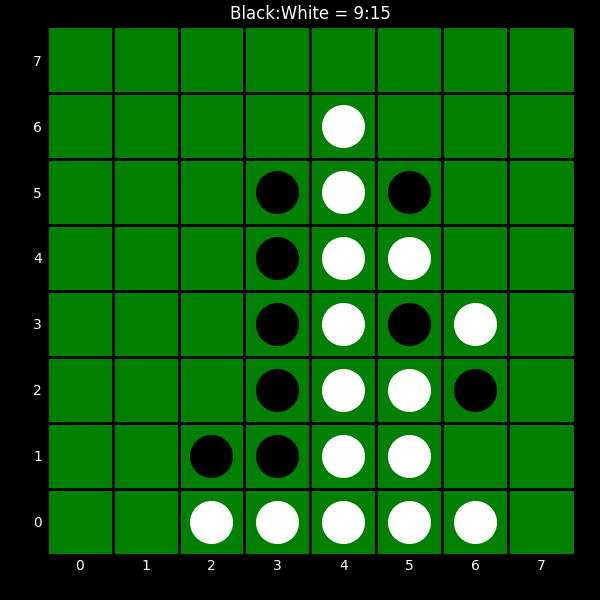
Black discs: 9
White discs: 15